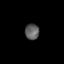
Tissue: skin
Cell type: Others
Senescence score: 0.709
Nuclear area (px): 224
Mean DAPI intensity: 91.683